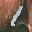
Label: 1